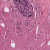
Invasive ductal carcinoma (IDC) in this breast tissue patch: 0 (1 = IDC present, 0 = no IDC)